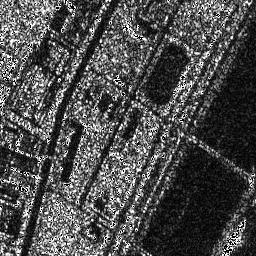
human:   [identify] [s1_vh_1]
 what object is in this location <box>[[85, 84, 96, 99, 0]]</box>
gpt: <ref>1 medium ship at the bottom right</ref>